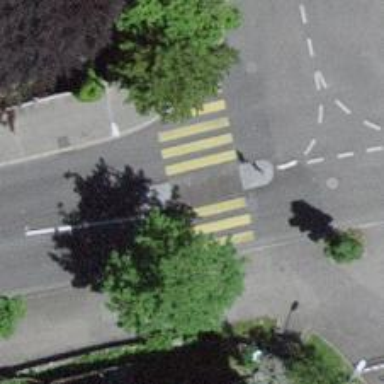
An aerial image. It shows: Uncontrolled zebra crossing with central island.